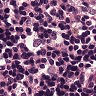
Metastatic tissue present: no